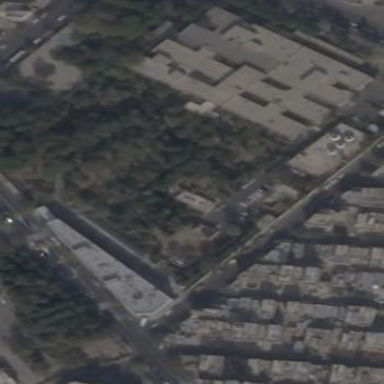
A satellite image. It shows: Hospital providing healthcare services.